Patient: sex F, age 75
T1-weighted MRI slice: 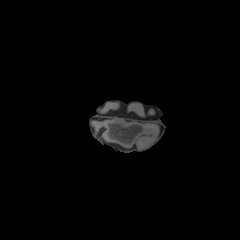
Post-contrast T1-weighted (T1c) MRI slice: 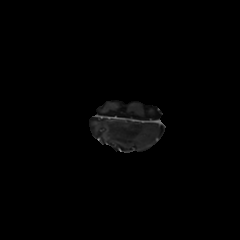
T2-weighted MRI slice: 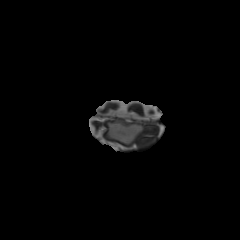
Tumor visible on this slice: yes
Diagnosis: Glioblastoma, IDH-wildtype
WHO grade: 4